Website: bh-photo
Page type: billing-address
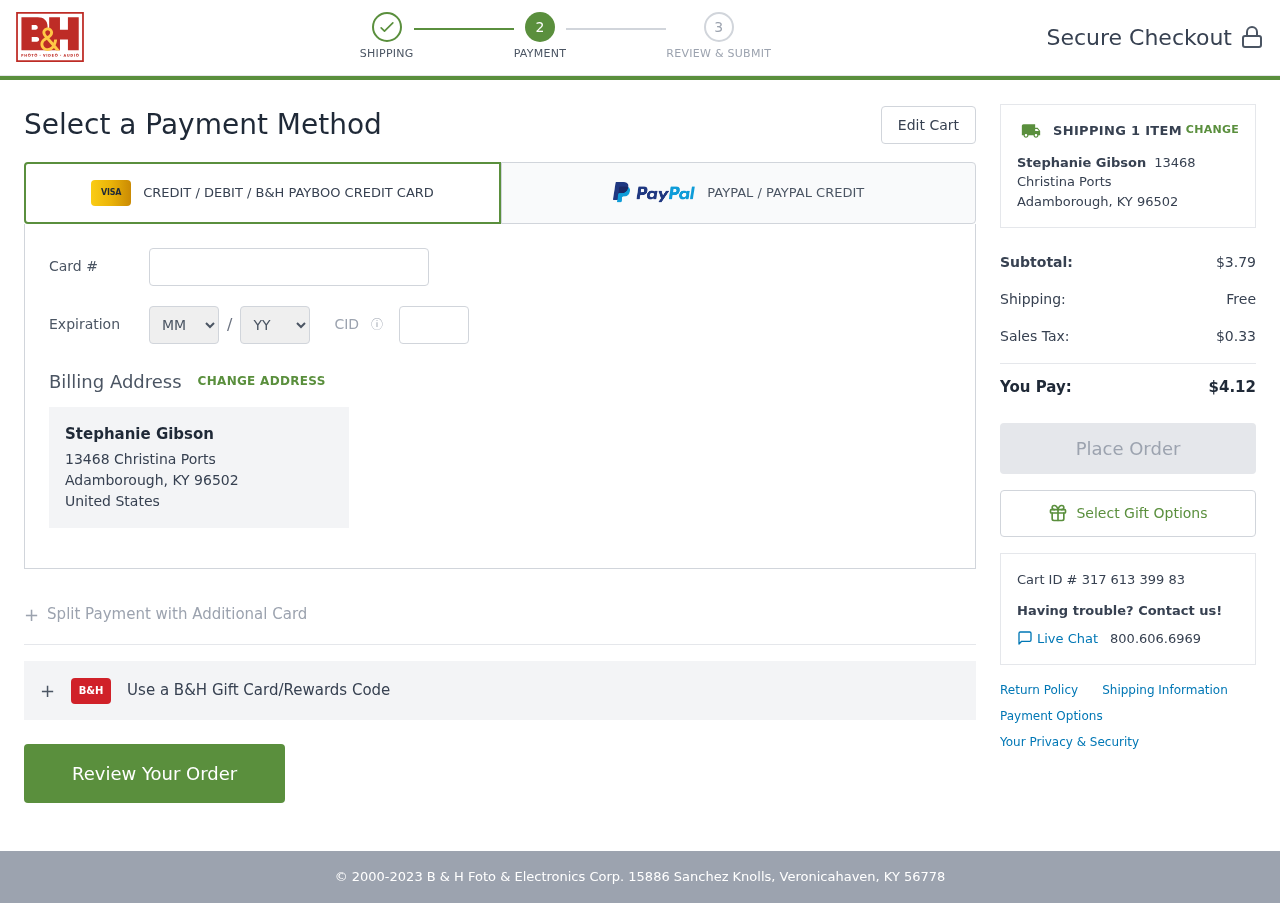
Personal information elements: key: PII_CARD_CVV
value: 601
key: PII_CARD_EXPIRY_MONTH
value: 10
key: PII_CARD_EXPIRY_YEAR
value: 26
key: PII_CARD_NUMBER
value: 5262 2800 4980 6961
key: PII_CITY_STATE_ZIP
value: Adamborough, KY 96502
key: PII_COUNTRY
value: United States
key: PII_FULLNAME
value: Stephanie Gibson
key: PII_STREET
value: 13468 Christina Ports
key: PII_FULLNAME2
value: Stephanie Gibson
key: PII_CITY
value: Adamborough
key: PII_STATE_ABBR
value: KY
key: PII_POSTCODE
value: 96502
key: PII_POSTCODE_FULL
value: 96502
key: PII_CITY_STATE
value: Adamborough, KY
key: PII_LOCATION13_POSTCODE_EXT
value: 6502
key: PII_POSTCODE_NUMERIC
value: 96502
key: PII_LOCATION13_POSTCODE_EXT_NUMERIC
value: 6502
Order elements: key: ORDER_NUM_ITEMS
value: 1
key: ORDER_SUBTOTAL
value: $3.79
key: ORDER_SHIPPING_COST
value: Free
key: ORDER_TAX
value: $0.33
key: ORDER_TOTAL
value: $4.12
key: ORDER_ID
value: Cart ID # 317 613 399 83